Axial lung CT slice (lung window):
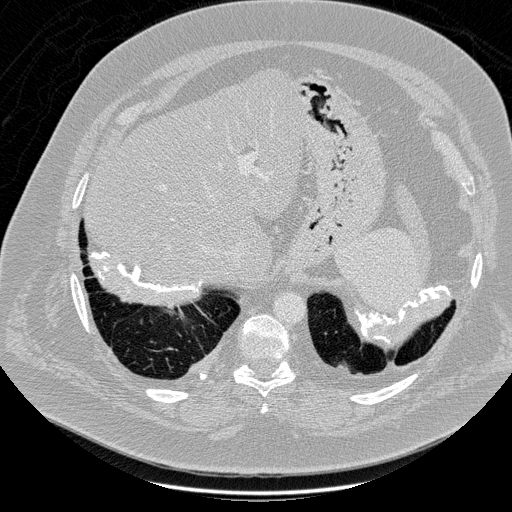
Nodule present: no